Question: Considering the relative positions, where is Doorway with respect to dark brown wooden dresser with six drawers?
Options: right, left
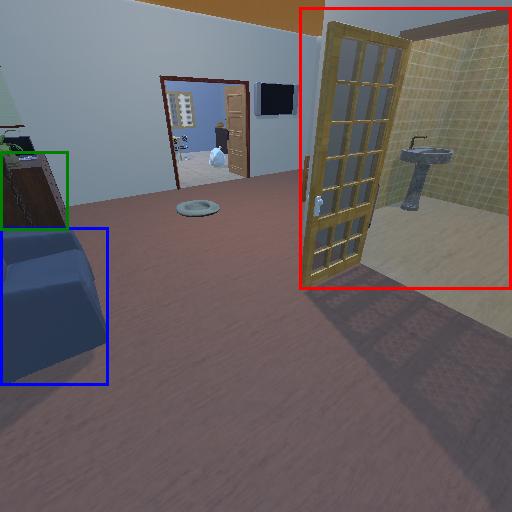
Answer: right